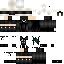
A male human skin with dark skin, wearing brown bald dressed in a blue hoodie and black pants, featuring a closed mouth.